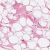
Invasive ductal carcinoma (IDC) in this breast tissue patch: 0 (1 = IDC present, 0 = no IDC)